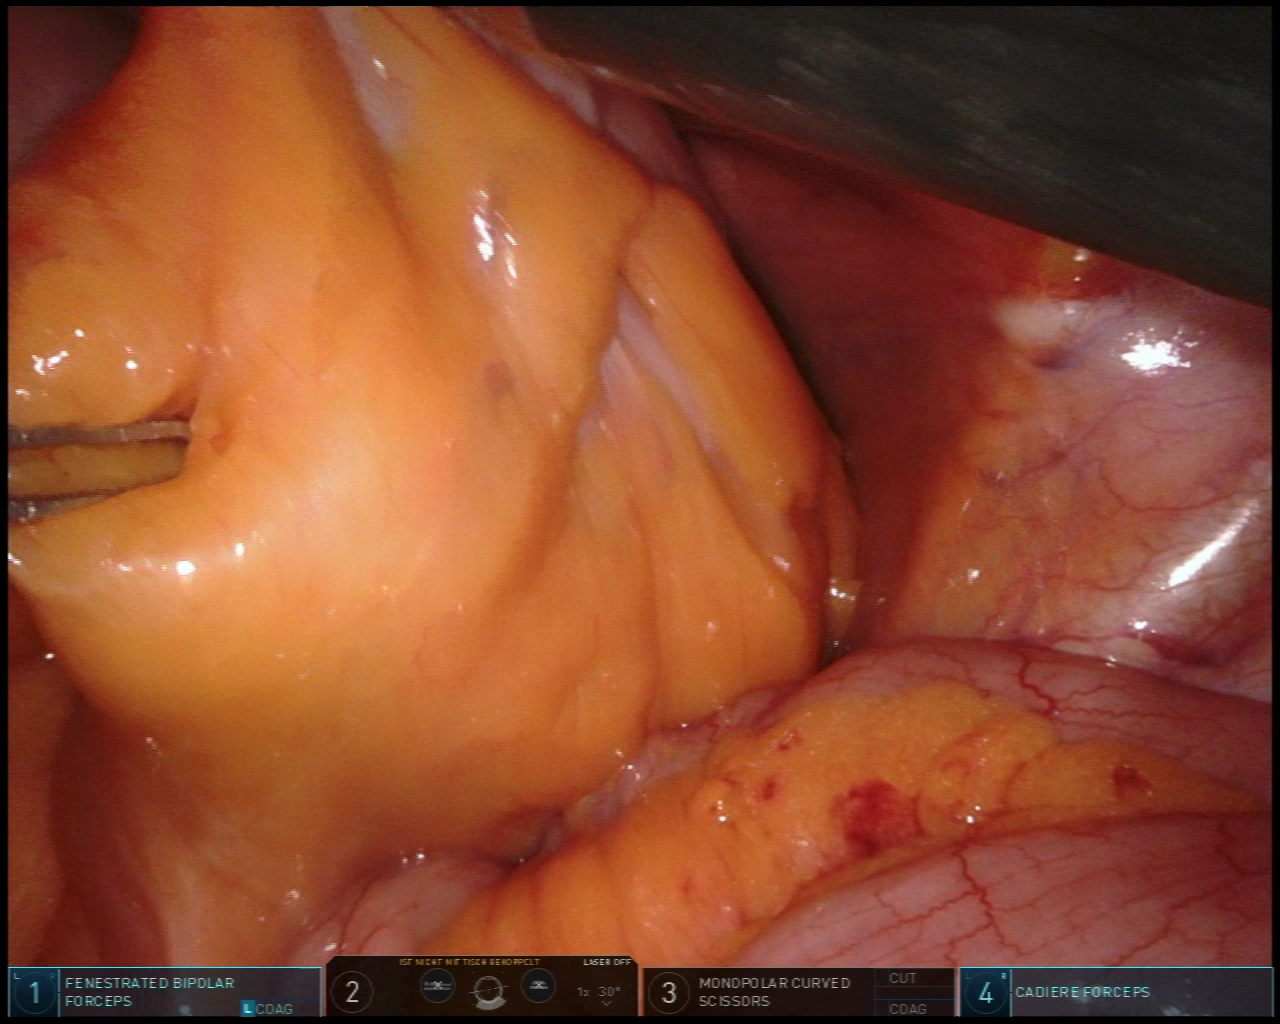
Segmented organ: abdominal_wall
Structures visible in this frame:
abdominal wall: yes
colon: no
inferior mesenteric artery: no
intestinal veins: no
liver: no
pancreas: no
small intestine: yes
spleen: no
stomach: no
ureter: no
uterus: no
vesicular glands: no